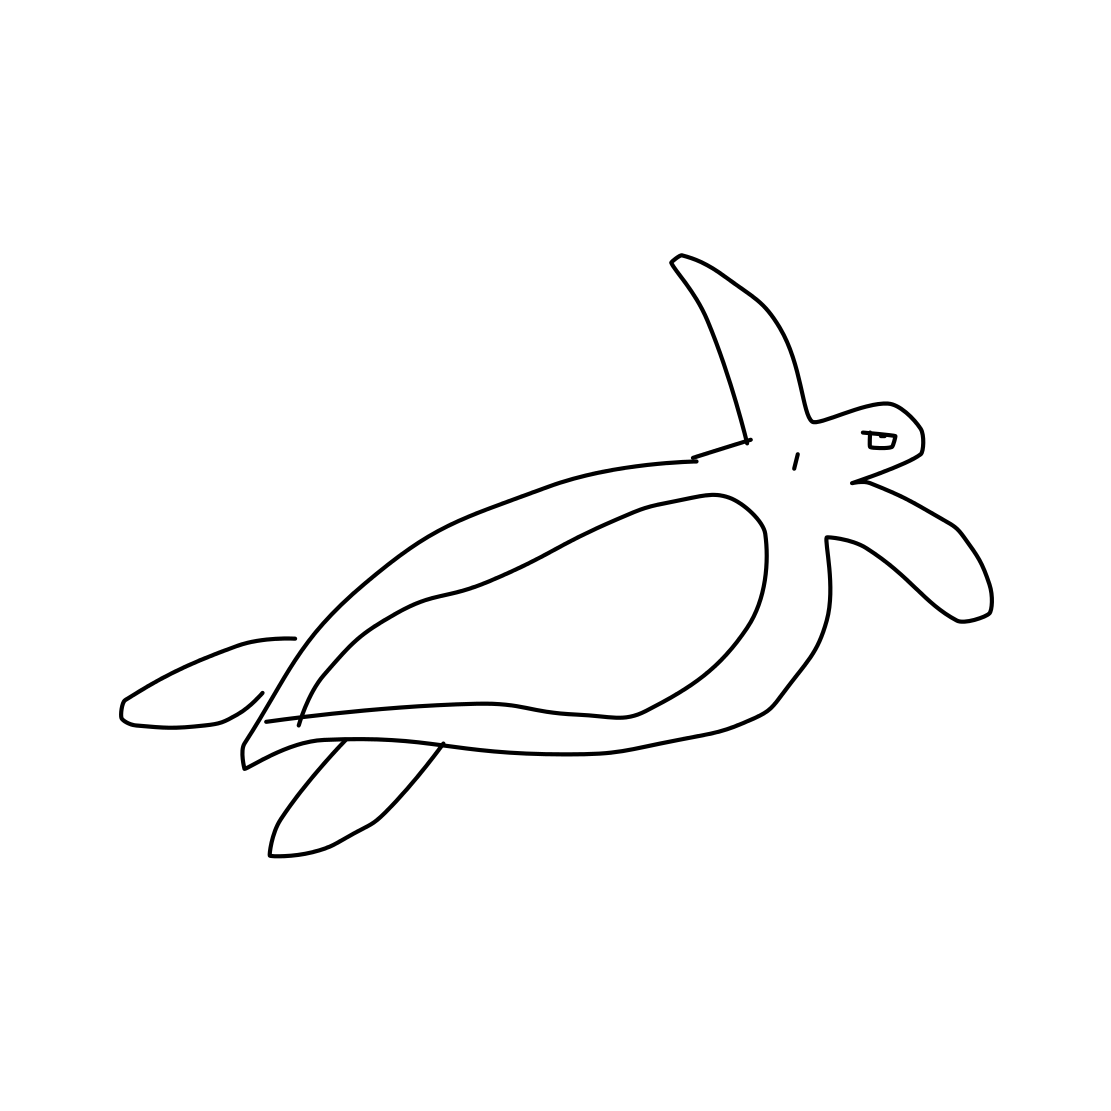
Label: sea turtle